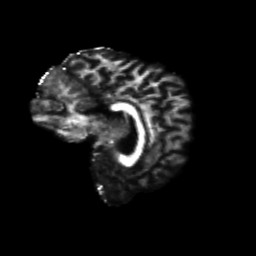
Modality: FA
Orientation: sagittal
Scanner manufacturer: siemens
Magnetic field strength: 3 T
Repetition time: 4.16 s
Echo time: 0.0806 s